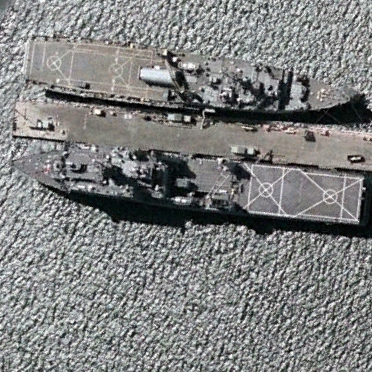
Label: combat